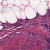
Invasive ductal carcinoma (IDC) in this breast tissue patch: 1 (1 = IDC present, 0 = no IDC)